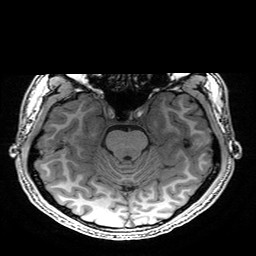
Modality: T1w
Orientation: coronal
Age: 19
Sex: male
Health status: healthy
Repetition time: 2.53 s
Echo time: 0.0034 s